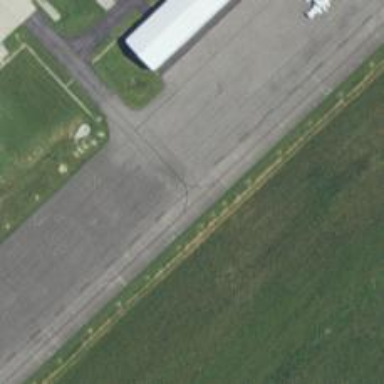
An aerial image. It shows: View of taxiway at the airport.